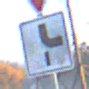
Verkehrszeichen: VerlaufVorfahrtsstrasse10
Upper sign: VorfahrtGewaehren
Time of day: Dawn
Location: Outdoor (Nature)
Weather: Clear
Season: NotSpecified
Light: Natural